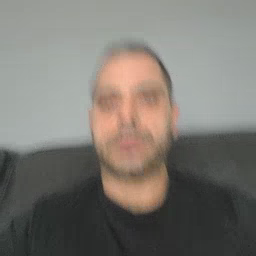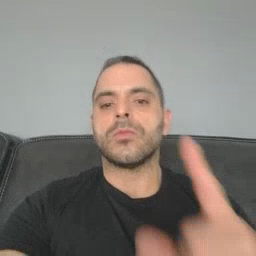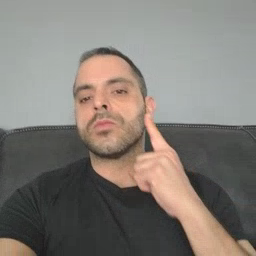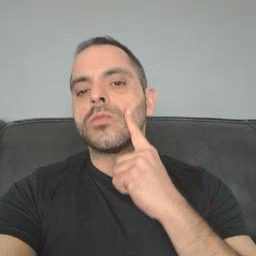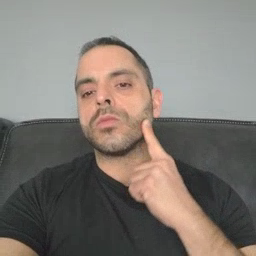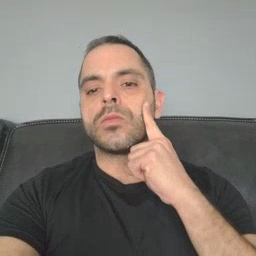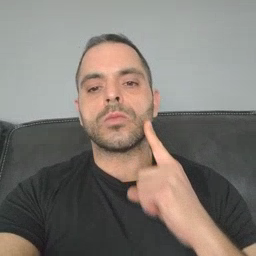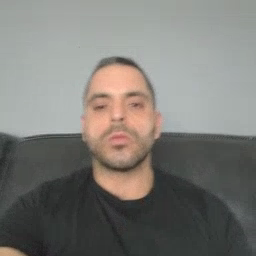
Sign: cheek